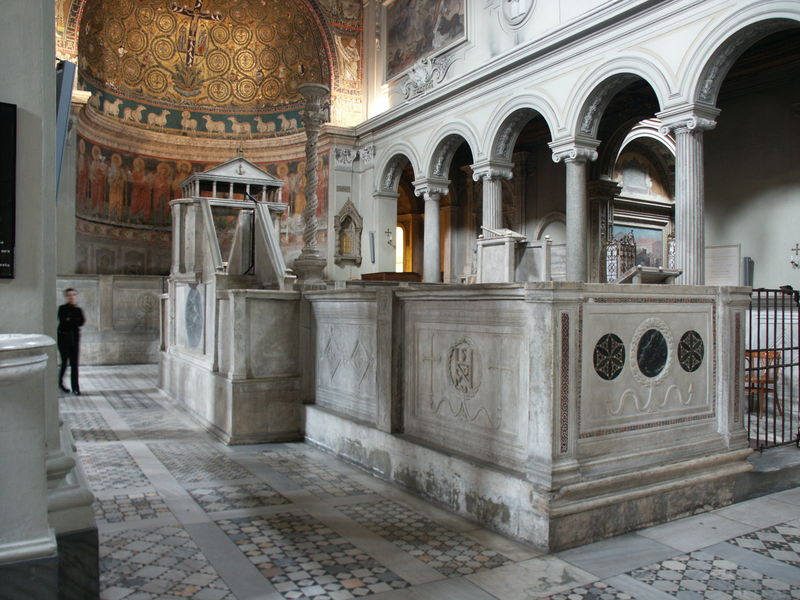
Titel: San Clemente in Rom
Standort: Rom, S. Clemente (EU - I - Latium)
Schlagwörter: mann, licht, marmor, säulen, weiss, stein, gitter, kirche, boden, gold, bogen, foto, bögen, kreuz, fliesen, offenbarung, kacheln, mosaik, altar, arkaden, pult, photo, chorschranke, lettner, kanzel, grab, ionisch, apsis, fresken, chor, fresko, schafe, kapitel, liedtafel, fussmoden